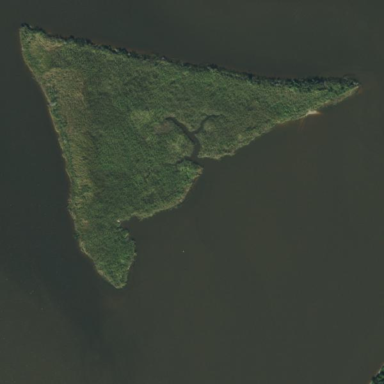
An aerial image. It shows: Islet.